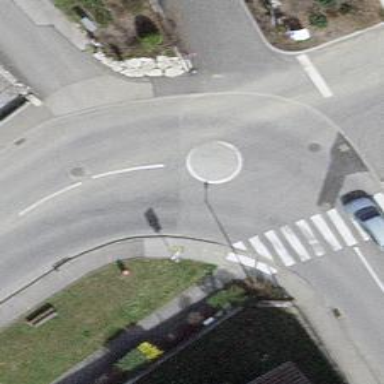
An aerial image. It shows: Mini roundabout on the road.